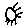
Label: sun